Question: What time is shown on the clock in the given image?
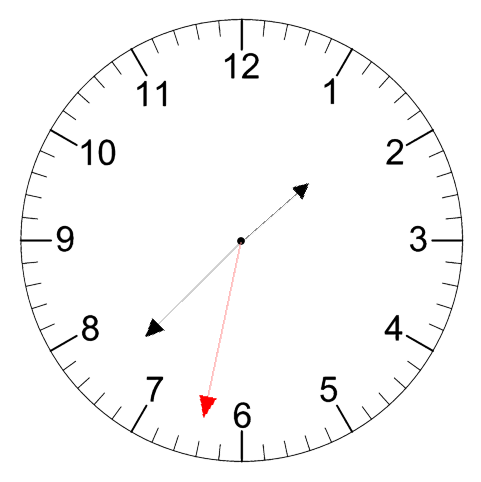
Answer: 01:37:32